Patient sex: F
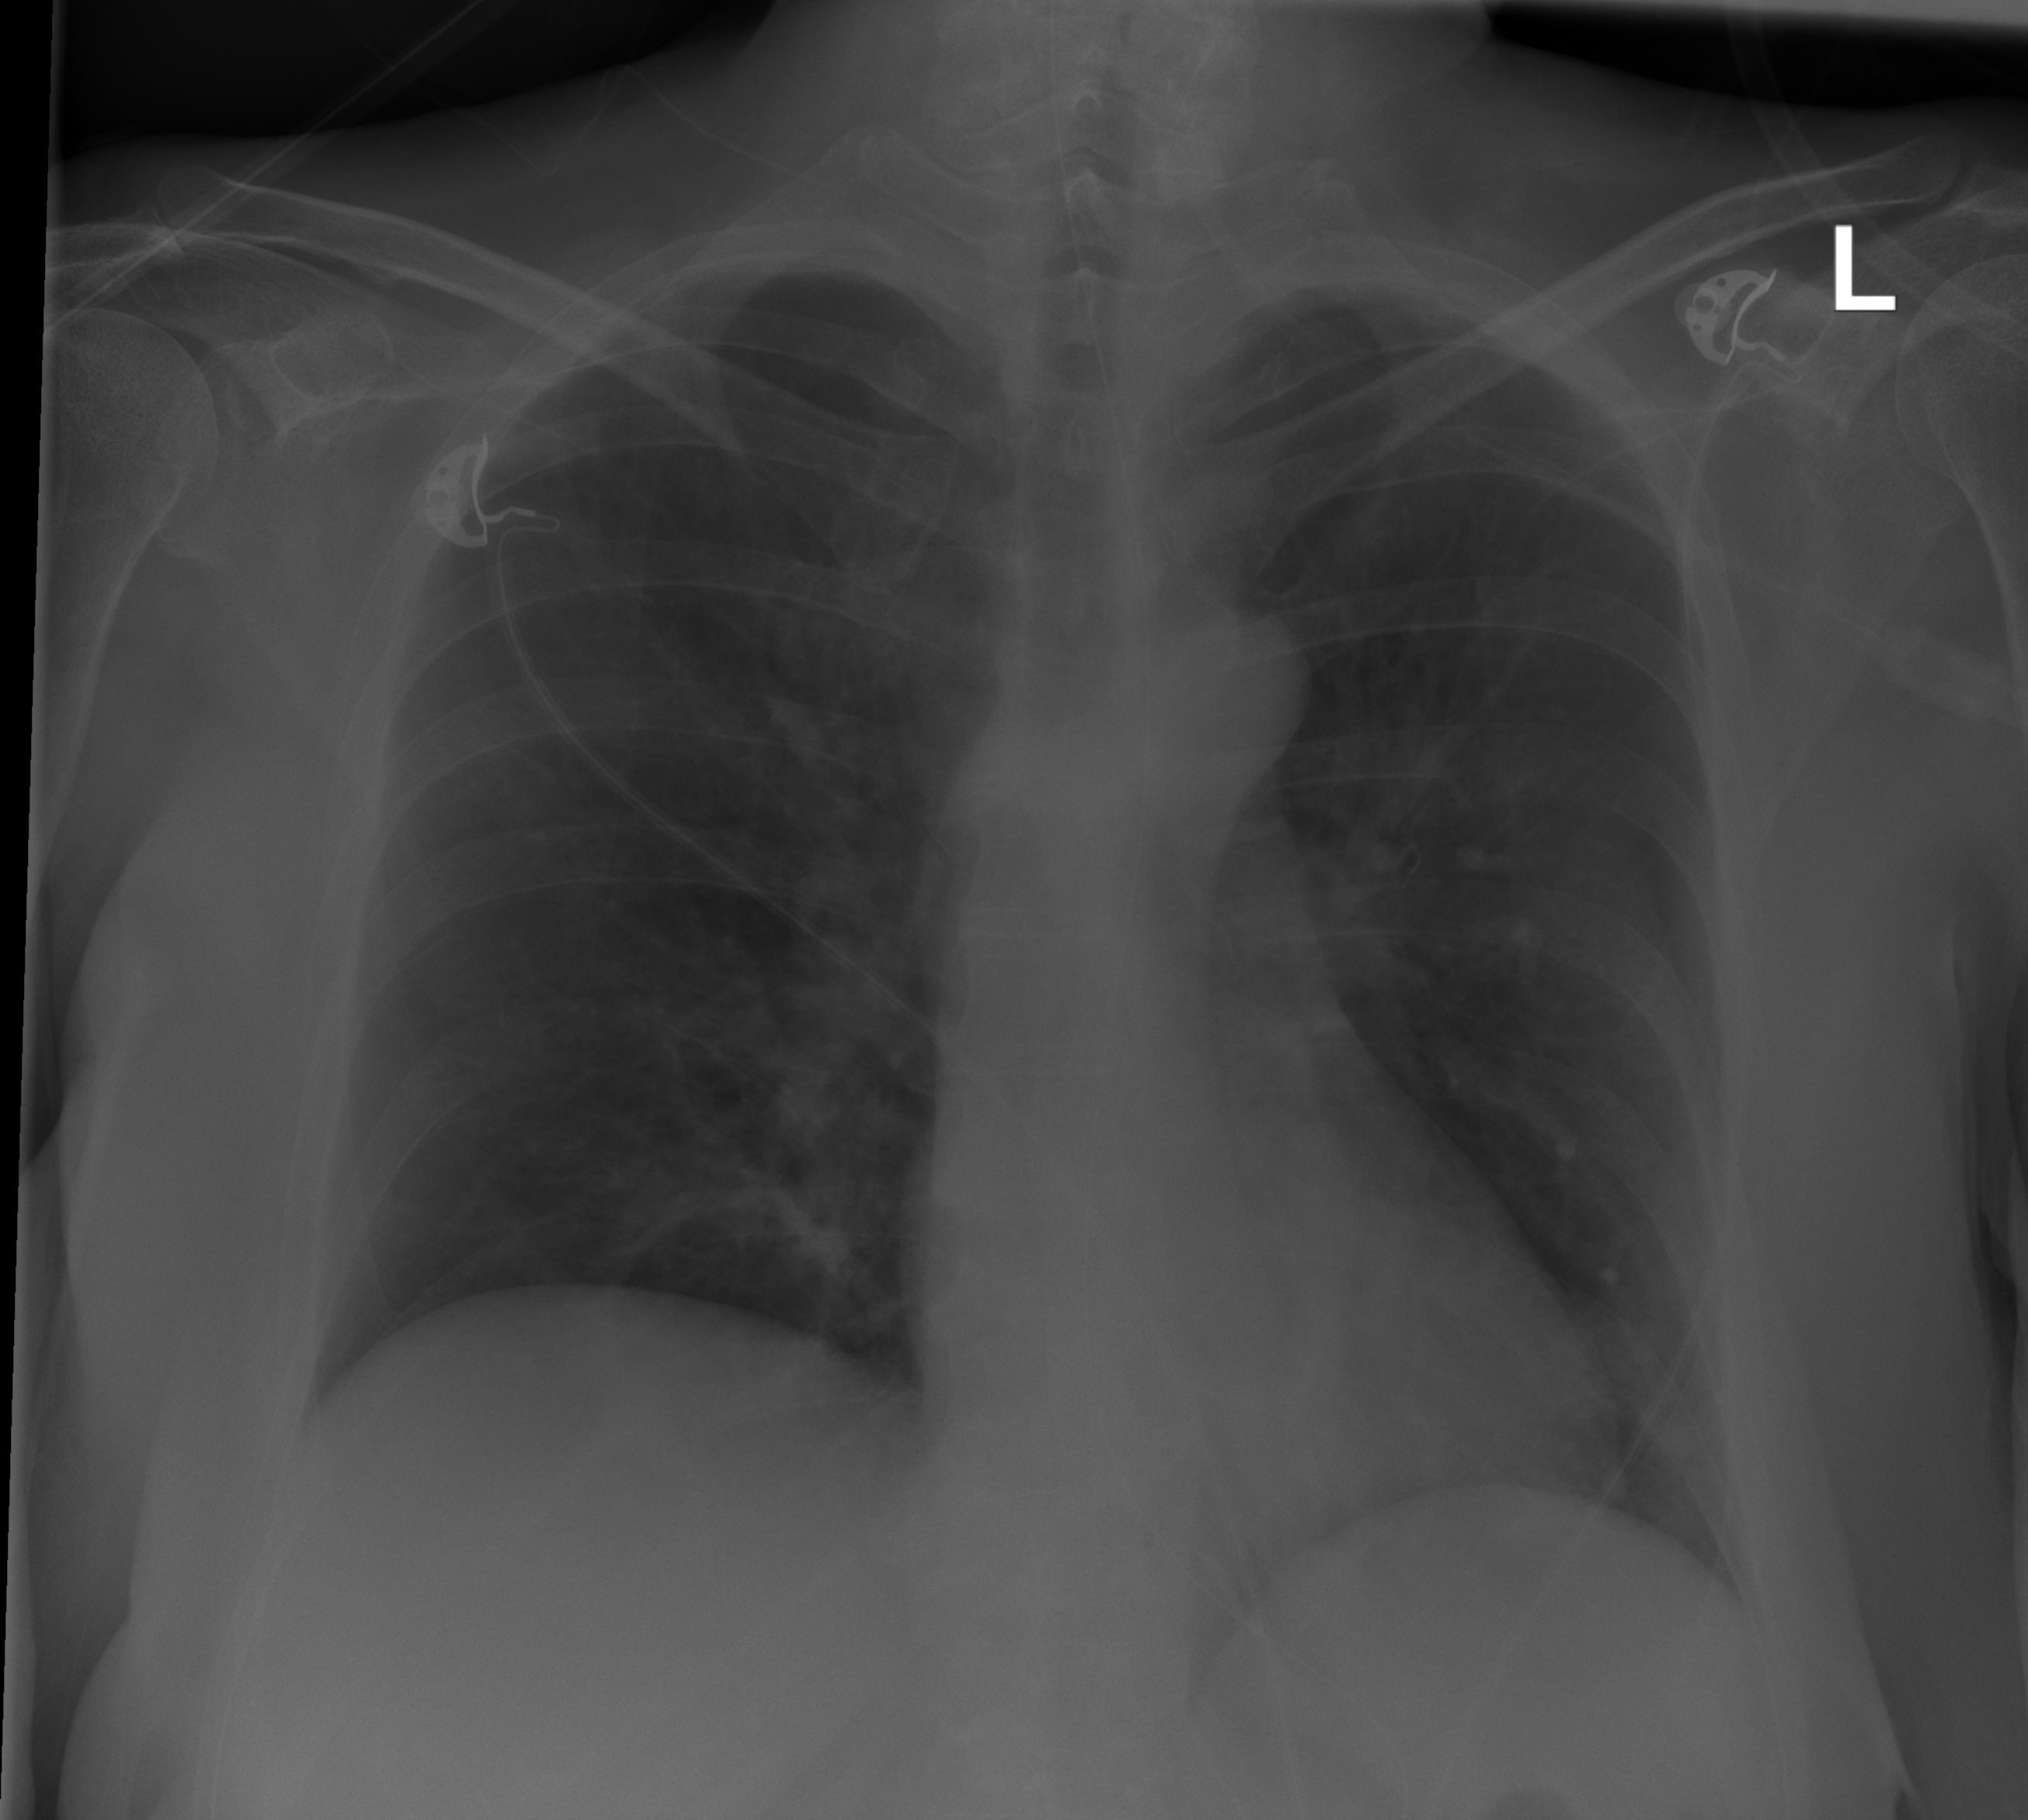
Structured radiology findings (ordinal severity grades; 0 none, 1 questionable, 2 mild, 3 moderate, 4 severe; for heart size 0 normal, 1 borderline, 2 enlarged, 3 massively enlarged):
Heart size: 0
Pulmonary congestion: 0
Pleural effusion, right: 0
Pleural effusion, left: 0
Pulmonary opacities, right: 1
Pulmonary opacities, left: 0
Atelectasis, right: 0
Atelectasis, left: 0